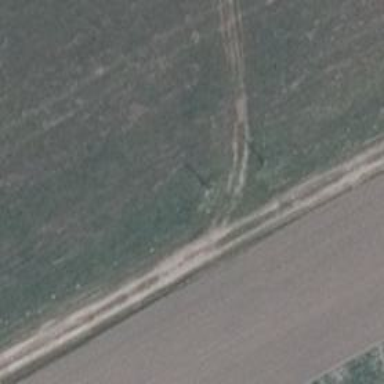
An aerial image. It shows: Track with grade 5 tracktype.